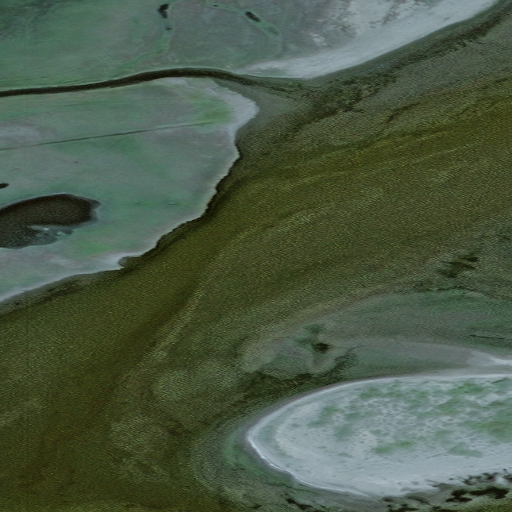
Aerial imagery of cape in Alaska named Point Warren containing only unknown